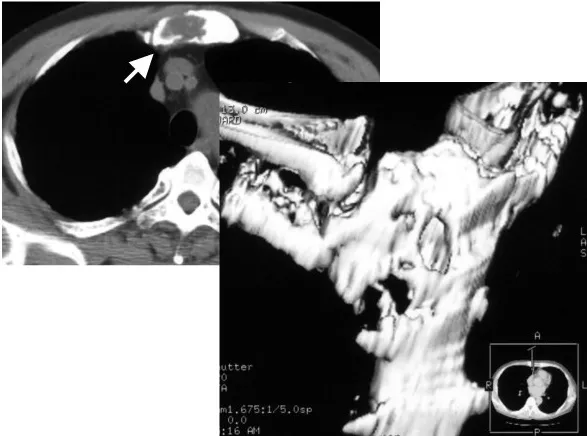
Computed tomographic scan showing a low-density mass measuring 8 x 7 cm that has destroyed part of the cortical bone of the sternum.
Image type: radiology (ct)